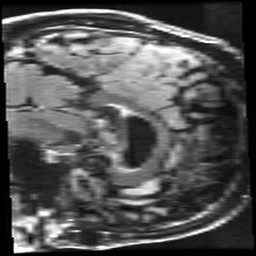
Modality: FLAIR
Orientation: sagittal
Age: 63
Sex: male
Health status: healthy
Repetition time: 12 s
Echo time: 0.09782 s